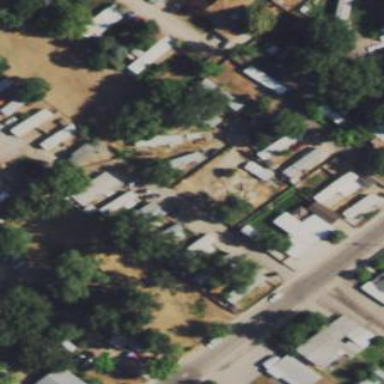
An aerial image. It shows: Residential area designated as trailer park.